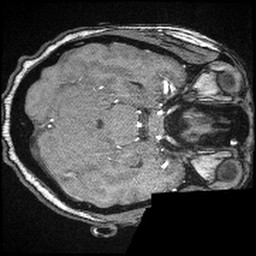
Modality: angio
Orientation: axial
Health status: ill
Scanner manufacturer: siemens
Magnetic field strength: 1.5 T
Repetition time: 0.024 s
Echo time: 0.007 s